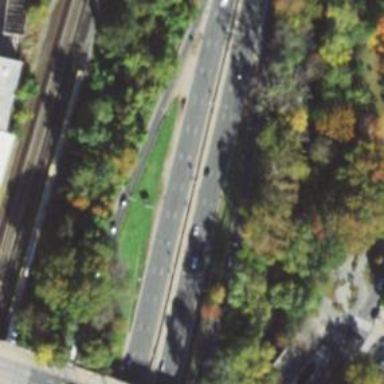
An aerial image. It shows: Asphalt motorway marked as expressway.